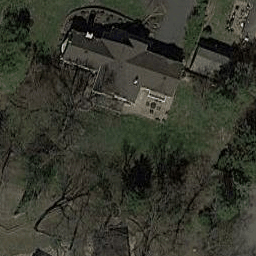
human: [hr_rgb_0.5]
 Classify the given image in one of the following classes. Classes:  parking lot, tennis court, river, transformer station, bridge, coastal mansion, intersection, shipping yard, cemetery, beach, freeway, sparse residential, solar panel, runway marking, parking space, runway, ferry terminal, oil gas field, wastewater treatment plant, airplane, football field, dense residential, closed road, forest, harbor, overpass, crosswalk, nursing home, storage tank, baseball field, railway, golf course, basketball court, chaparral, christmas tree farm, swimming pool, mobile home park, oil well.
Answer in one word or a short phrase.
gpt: sparse residential